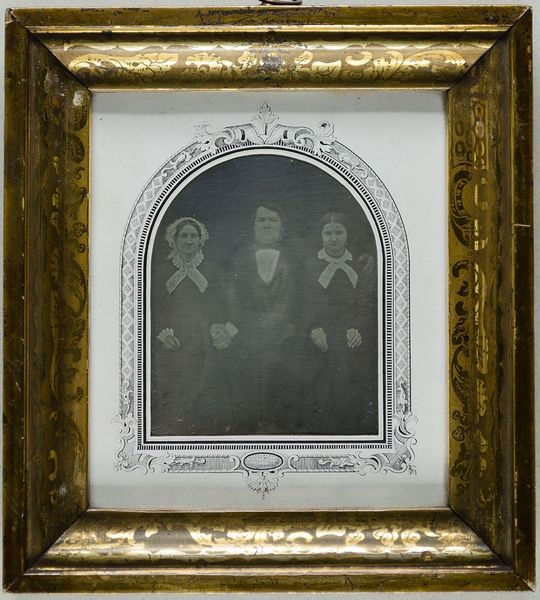
Titel: Der Quartiermann Koch mit Frau und Tochter
Künstler: J. F. Niclassen
Standort: Hamburg
Institution: Museum für Kunst und Gewerbe Hamburg
Schlagwörter: mann, frau, haube, gruppenportrait, figur, kopfbedeckung, foto, fotografie, photographie, photo, generationen, gerahmt, lichtbild, daguerreotypie, bildwerke, angewandte und bildende kunst, hessische systematik, porträtfotografie, porträtphotographie, gruppenporträt, familienverwandtschaften